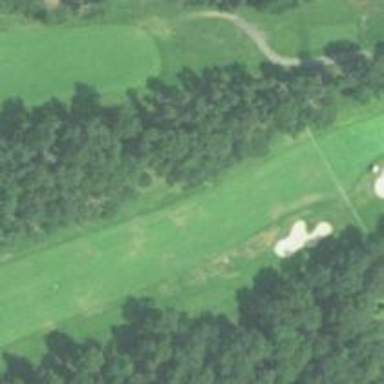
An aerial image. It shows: Golf hole.